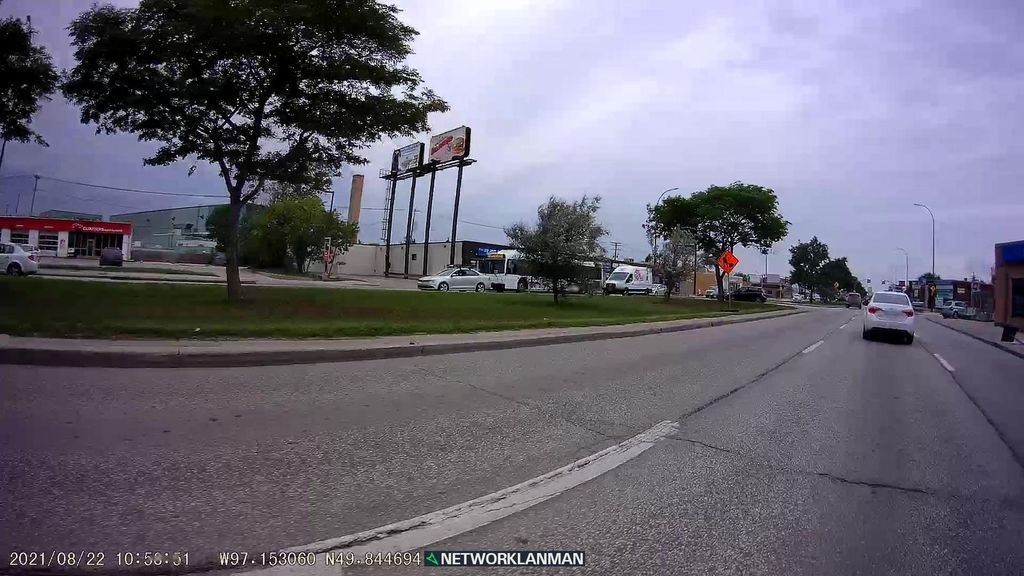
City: winnipeg